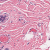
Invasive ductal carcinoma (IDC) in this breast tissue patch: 0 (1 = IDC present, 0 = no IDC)